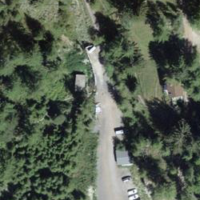
EUNIS habitat code: 44
Species observed at this site:
Lathyrus pratensis